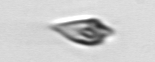
Label: Oxytoxum